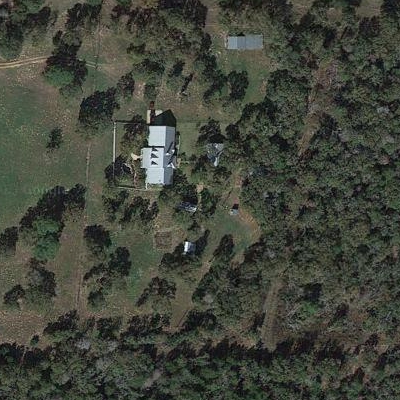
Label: Forest